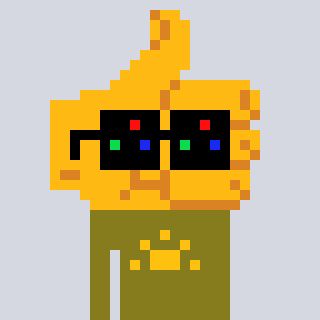
a pixel art character with square black sunglasses, a thumbsup-shaped head and a gunk-colored body on a cool background